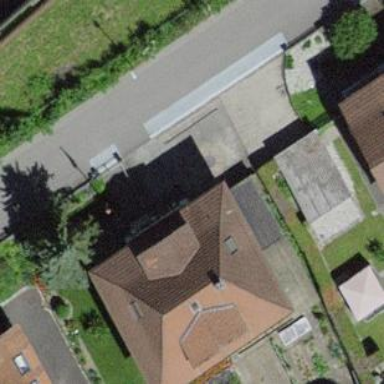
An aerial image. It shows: Building with hipped roof shape.